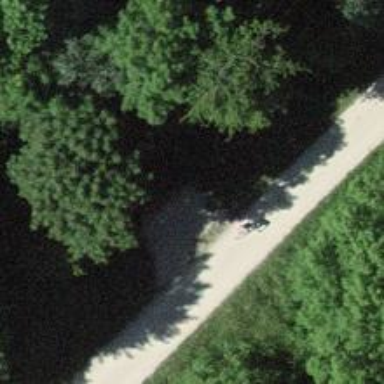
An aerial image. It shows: Bench.